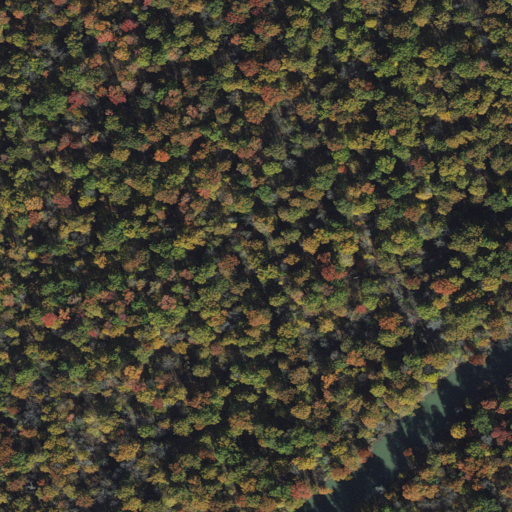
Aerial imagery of island in Arkansas named Little River Island containing woody wetlands and open water